Aerial crown-view tile of a tropical tree (Barro Colorado Island, Panama), acquired 20241216:
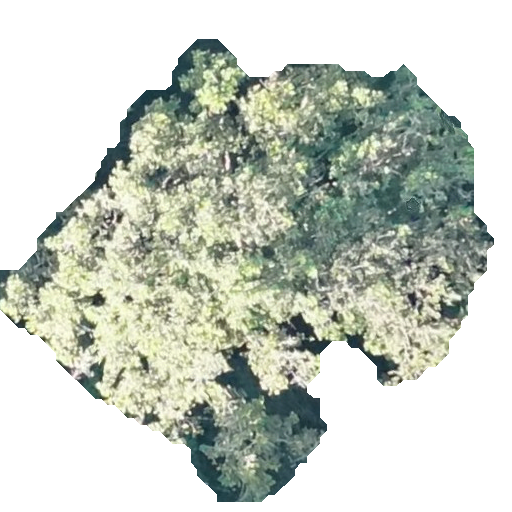
Species: Poulsenia armata
GBIF accepted scientific name: Poulsenia armata
Crown area: 199.178 m²